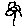
Label: flower